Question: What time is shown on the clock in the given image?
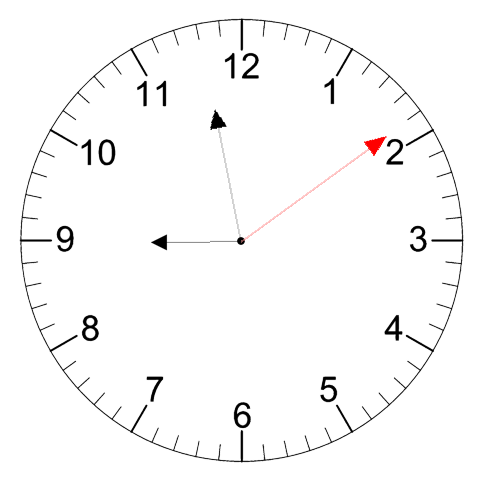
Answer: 08:58:09